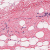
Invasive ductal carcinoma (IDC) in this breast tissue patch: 0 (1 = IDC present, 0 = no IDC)